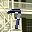
Label: 7